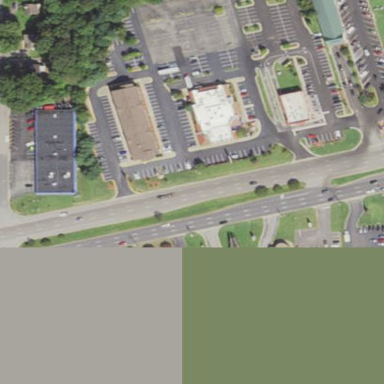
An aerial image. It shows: Retail area.